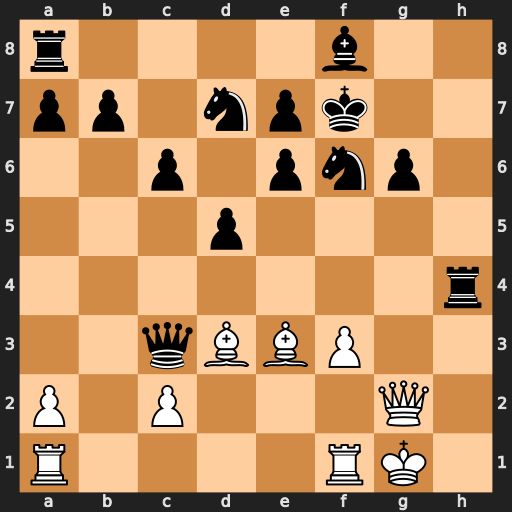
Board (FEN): r4b2/pp1npk2/2p1pnp1/3p4/7r/2qBBP2/P1P3Q1/R4RK1
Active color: w
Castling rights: -
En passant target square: -
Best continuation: Qxg6#